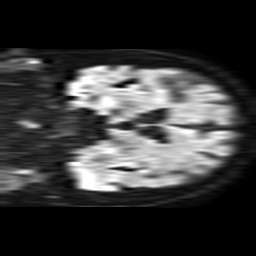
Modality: TRACE
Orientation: coronal
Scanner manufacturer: philips
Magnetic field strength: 1.5 T
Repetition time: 3.516 s
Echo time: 0.07117 s